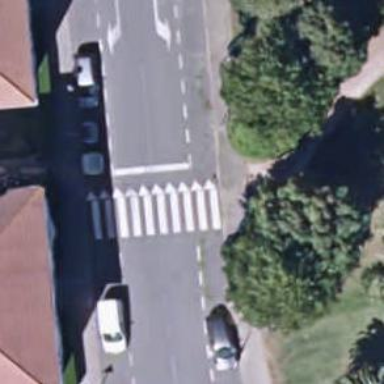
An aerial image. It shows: Uncontrolled crossing with table for traffic calming.